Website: crate-barrel
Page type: billing-address
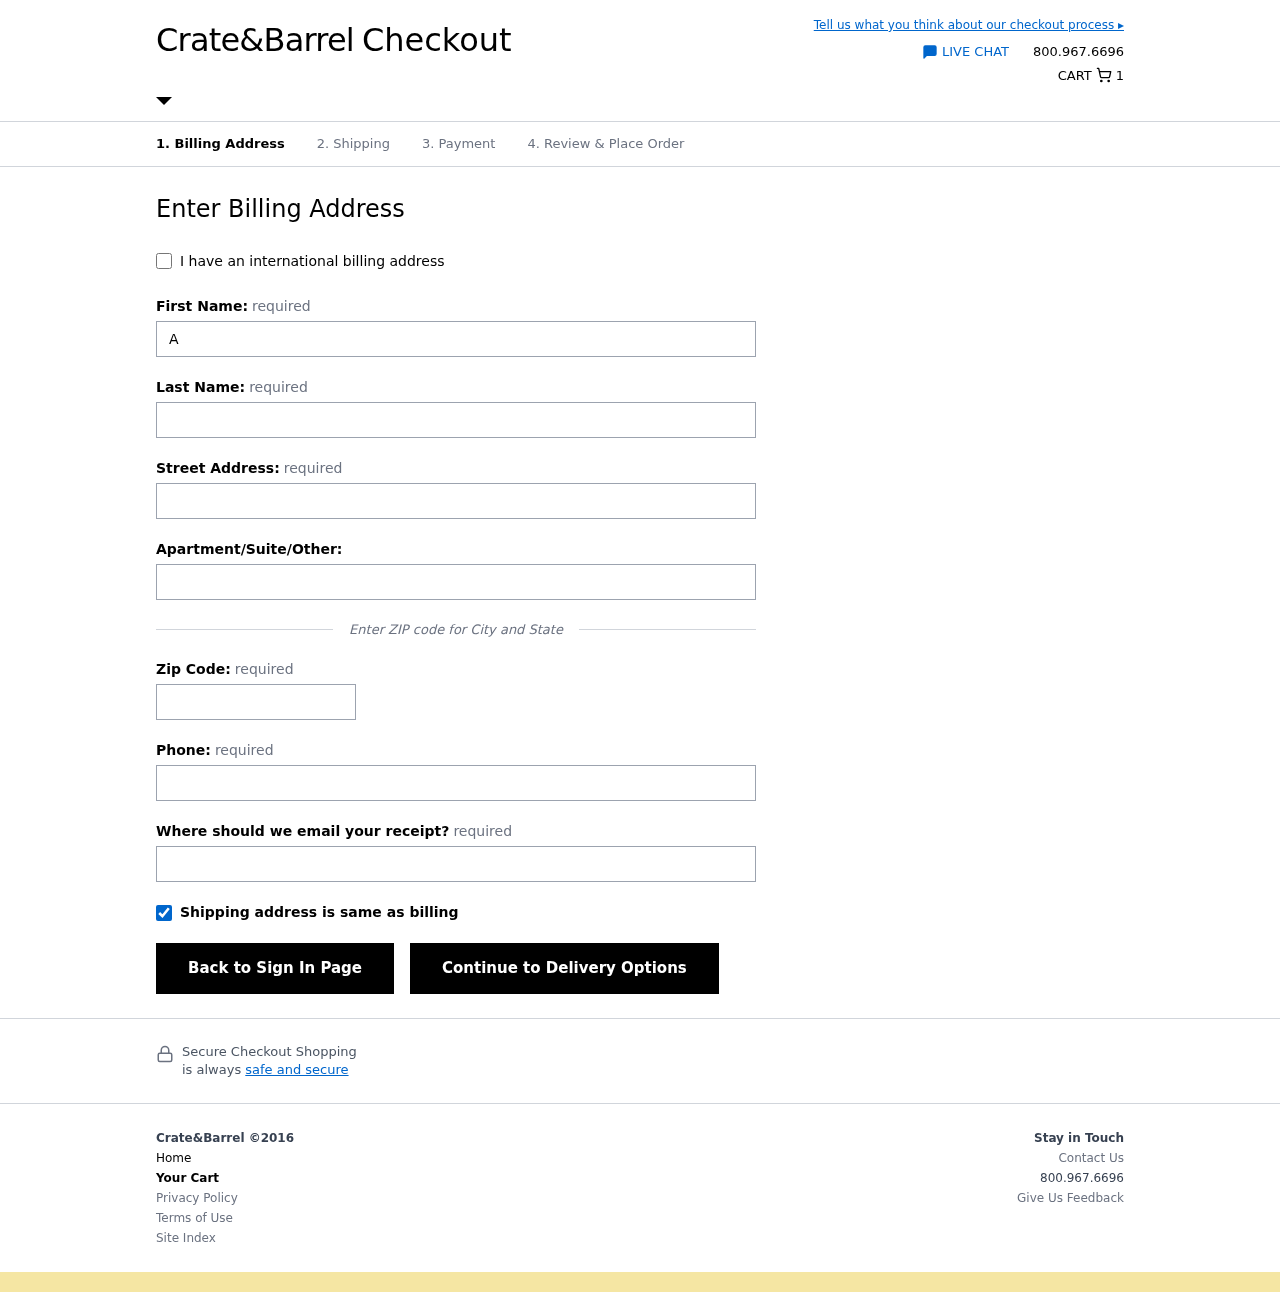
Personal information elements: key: PII_EMAIL
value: amy.thompson@yahoo.com
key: PII_FIRSTNAME
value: Amy
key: PII_LASTNAME
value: Thompson
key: PII_PHONE
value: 7663512921
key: PII_POSTCODE
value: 49285
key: PII_STREET
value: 587 Quinn Park
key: PII_STREET2
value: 54604 Mata Row
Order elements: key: ORDER_NUM_ITEMS
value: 1